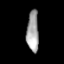
Tissue: lung
Cell type: Epithelial cells
Senescence score: 0.6866
Nuclear area (px): 480
Mean DAPI intensity: 161.6875